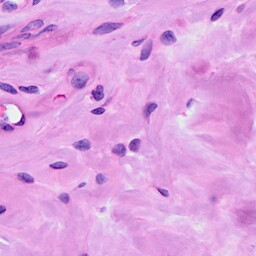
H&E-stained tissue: Ovarian